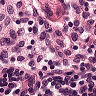
Metastatic tissue present: no